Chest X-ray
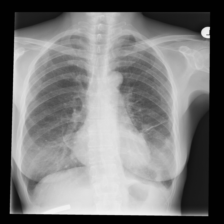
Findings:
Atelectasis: negative
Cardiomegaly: negative
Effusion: negative
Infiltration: negative
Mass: negative
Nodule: negative
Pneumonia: negative
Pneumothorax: negative
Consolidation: negative
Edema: negative
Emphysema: negative
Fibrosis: negative
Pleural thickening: negative
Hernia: negative